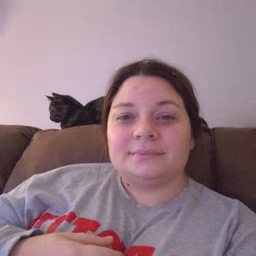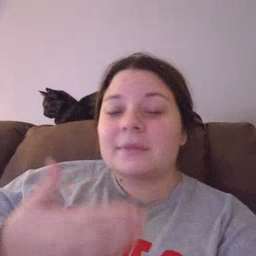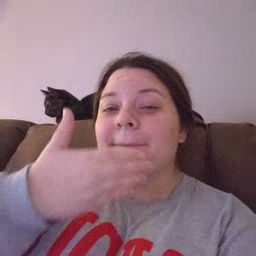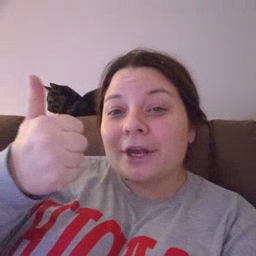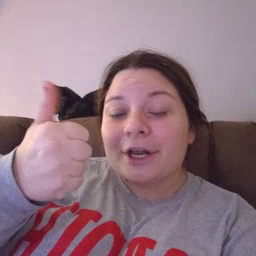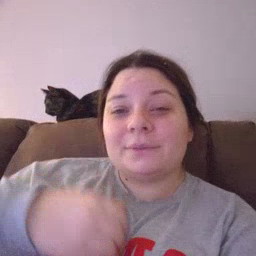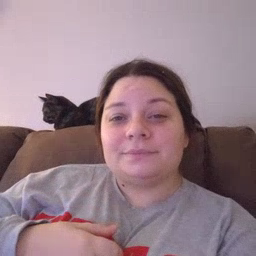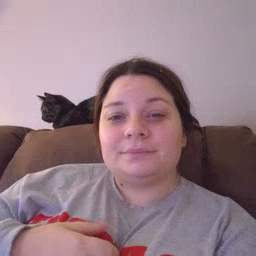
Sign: better